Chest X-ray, AP view. Patient: 57 years old, sex F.
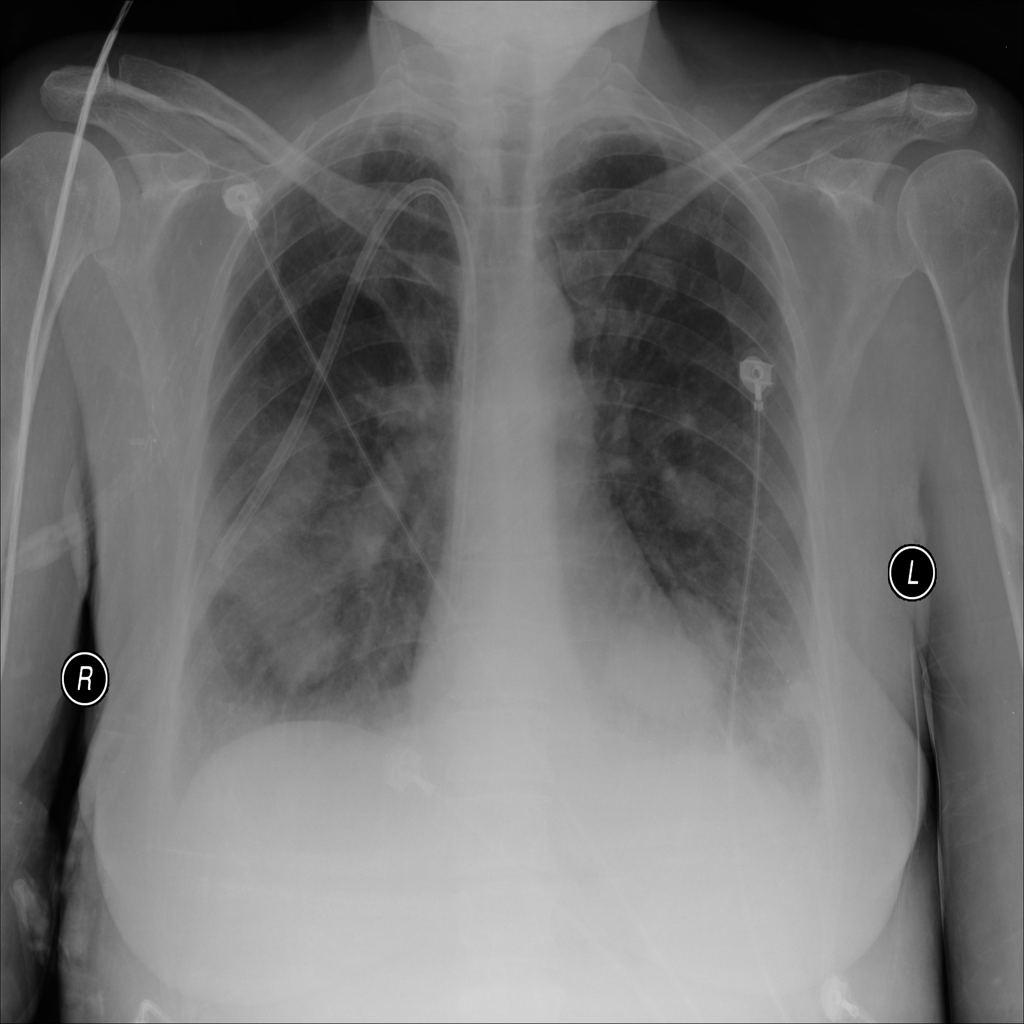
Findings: Edema, Effusion, Mass